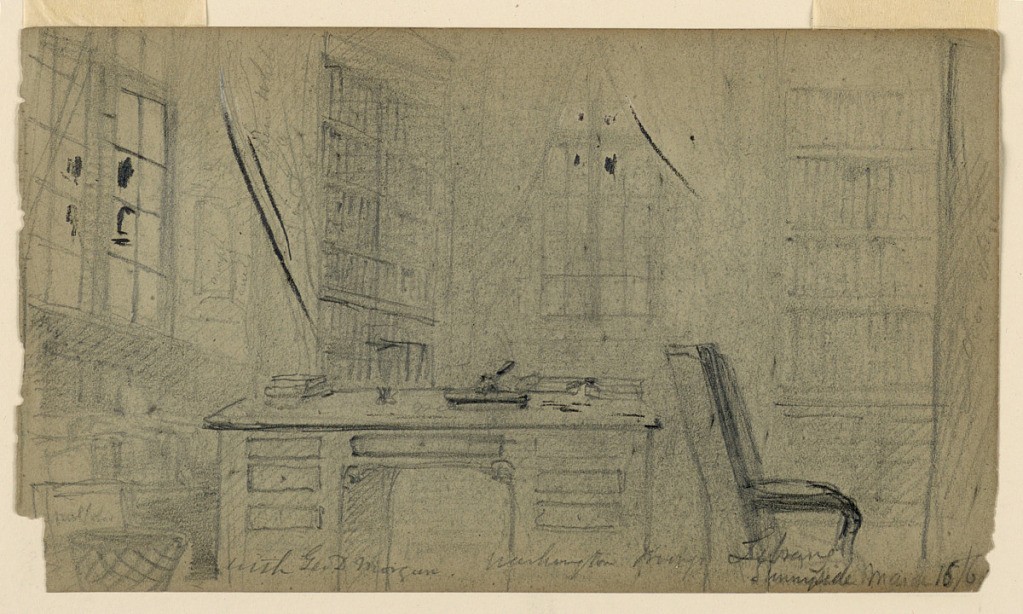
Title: Washington Irving's Library at Sunnyside
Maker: Daniel Huntington, American, 1816–1906
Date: March 16, 1860
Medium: Graphite, brush and white gouache on grey/green wove paper
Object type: Drawing
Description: A library with a desk in the center and a chair to the right, before windows and bookshelves.